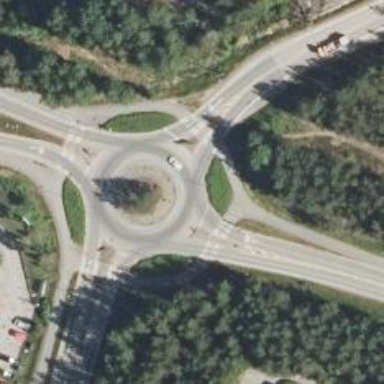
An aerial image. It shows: Asphalt road that is secondary route leading to roundabout.